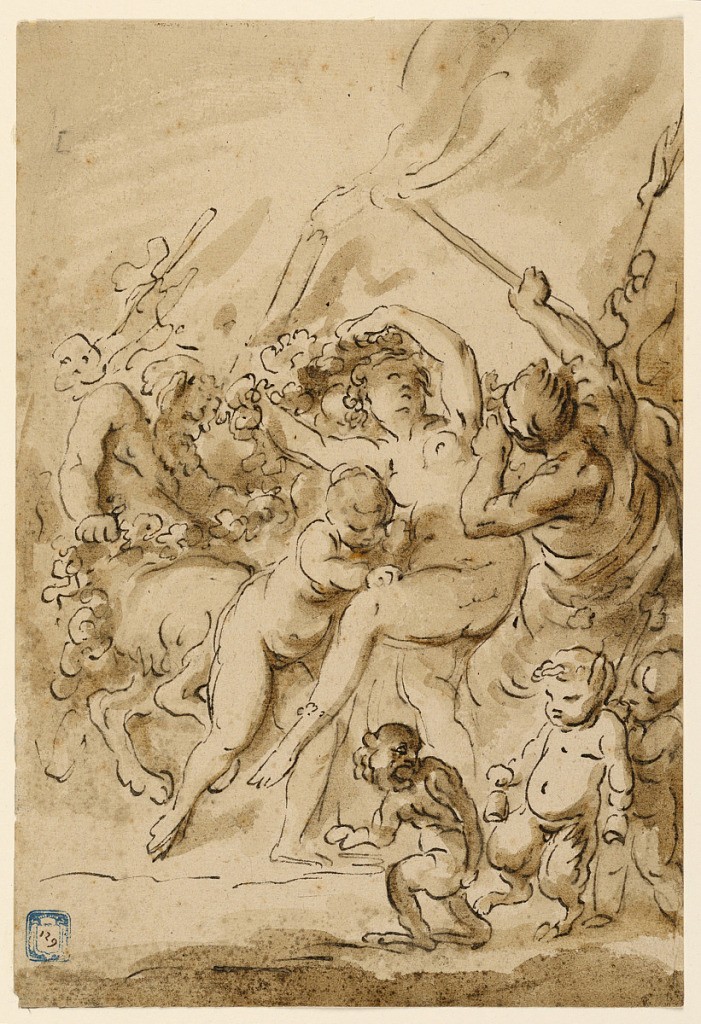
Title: Bacchantes
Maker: Jacob de Wit, 1695 – 1754
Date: ca. 1750
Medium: Black chalk, pen and ink, brush and white wash on paper
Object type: Drawing
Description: Bacchantes, a satyr in a group, at the light of torches. Two children, a money in the right foreground.